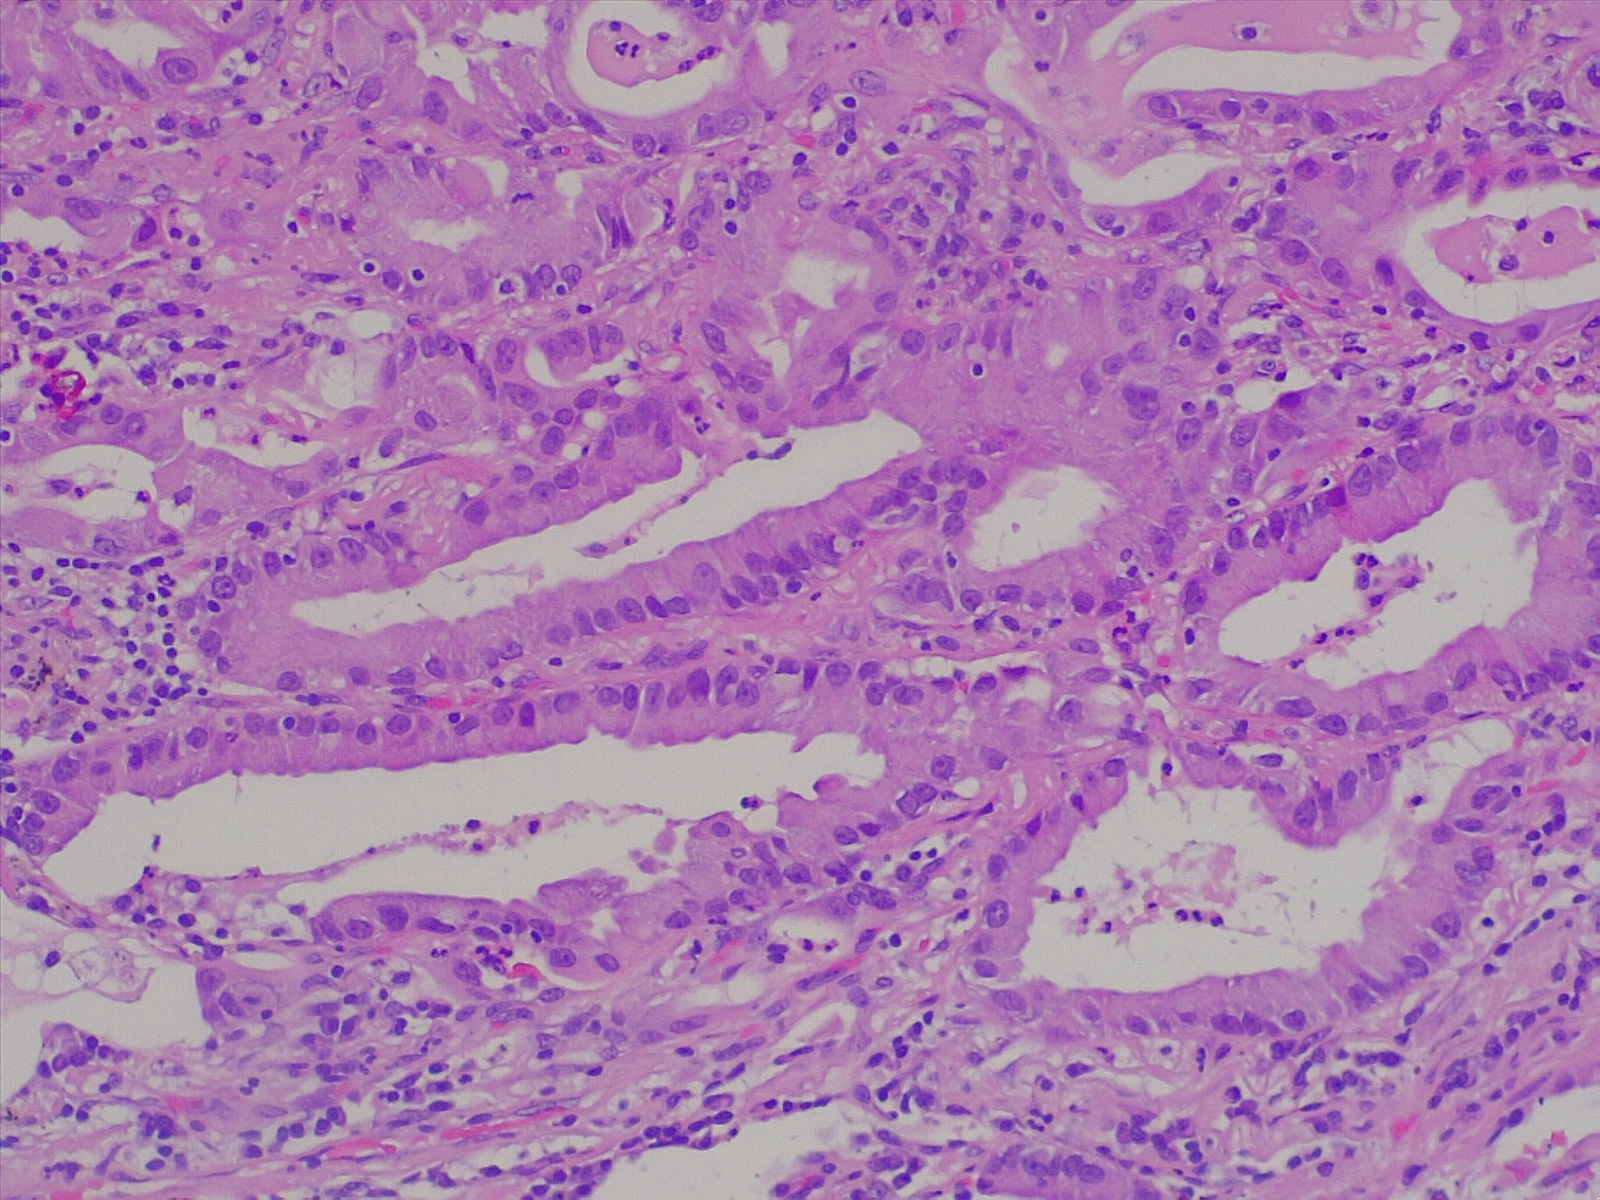
Label: lung adenocarcinoma, well differentiated